Question: # Problem:
Object I'm trying to display does not match what is rendered on the web page. For some reason when I display an object in data it renders it with some casing rules applied to it.
# Vue Dev Tools View Of Object
<URL>
# Output rendered on web page
[
# Code
'''
<template>
<v-card>
<v-card-text>
{{testObject}}
</v-card-text>
</v-card>
</template>
'''
# Things I've tried
'''
<template>
<template>
<v-card>
<v-card-text>
{{JSON.stringify(testObject})}
</v-card-text>
</v-card>
</template>
</template>
'''
I'm using Typescript Vue and have vuetify
They both ended up rendering the same thing.
When I console.log it shows the correct string so why is it rendering it this way?
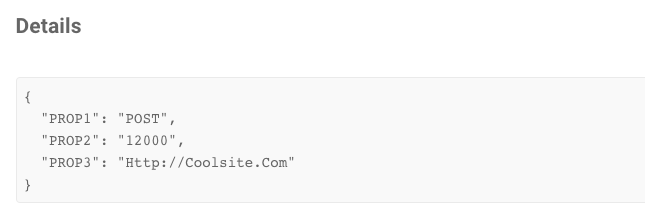
Answer: I figured it out. It was v-card-tex rules that was applying standard grammar rules. If you're using a code editor component or displaying code it will throw it off if it resides in v-card-text